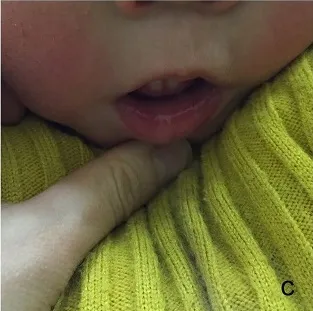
The distinctive facial dysmorphisms of a Coffin-Lowry syndrome boy. , prominent ears, widely spaced eyes, down slanted palpebral fissures, short nose with broad columella, thick alae nasi and septum, thick and everted underlip.
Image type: medical_photograph (skin_photograph)